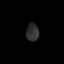
Tissue: lung
Cell type: Epithelial cells
Senescence score: 0.1694
Nuclear area (px): 220
Mean DAPI intensity: 46.436